Question: I am trying to calculate a total on a row on a datagrid and came up with the following code.
'''
Private Sub Button2_Click(sender As Object, e As EventArgs) Handles Button2.Click
Dim dblQty As Double
Dim dblPrice As Double
For index As Integer = 0 To grdNewInvoice.RowCount - 1
dblQty += Convert.ToDouble(grdNewInvoice.Rows(index).Cells(1).Value)
dblPrice += Convert.ToDouble(grdNewInvoice.Rows(index).Cells(2).Value)
grdNewInvoice.Rows(index).Cells(3).Value = dblPrice * dblQty
Next
End Sub
'''
Works well if I only have one row. If I have a second row it adds the values of all the columns like this. Column 1 has a combobox that the user can change the value of the quantity, I want the the total row to recalculate everytime the user changes the value. However, it is not calculating correctly, if I change the value on any of the rows, it adds all of the rows together, like this:

I change the value on the wine to 4 and it produced the wrong total
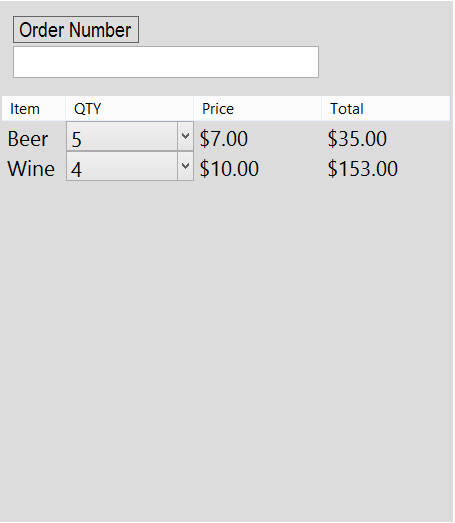
Answer: Remove the '+=' otherwise you aggregate the 'qty' and the per 'price'.
'9 * $17 = $153'
'9 = 5 + 4, $17 = $7.00 + $10.00'
Code should be:
'''
For index As Integer = 0 To grdNewInvoice.RowCount - 1
dblQty = Convert.ToDouble(grdNewInvoice.Rows(index).Cells(1).Value)
dblPrice = Convert.ToDouble(grdNewInvoice.Rows(index).Cells(2).Value)
grdNewInvoice.Rows(index).Cells(3).Value = dblPrice * dblQty
Next
'''